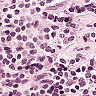
Metastatic tissue present: no